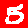
Digit: 5